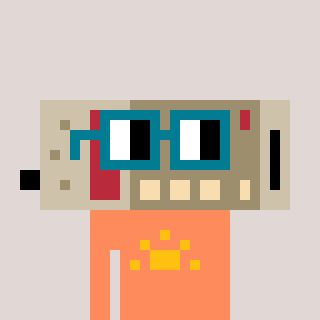
a pixel art character with square dark green glasses, a cordless phone-shaped head and a peachy-colored body on a warm background